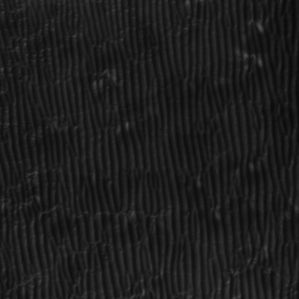
Label: frost